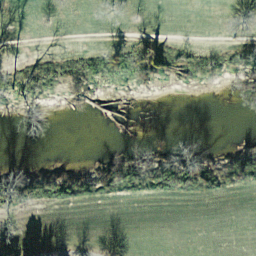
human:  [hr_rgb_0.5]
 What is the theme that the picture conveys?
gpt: river